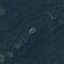
Land use / land cover: Forest